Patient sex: M
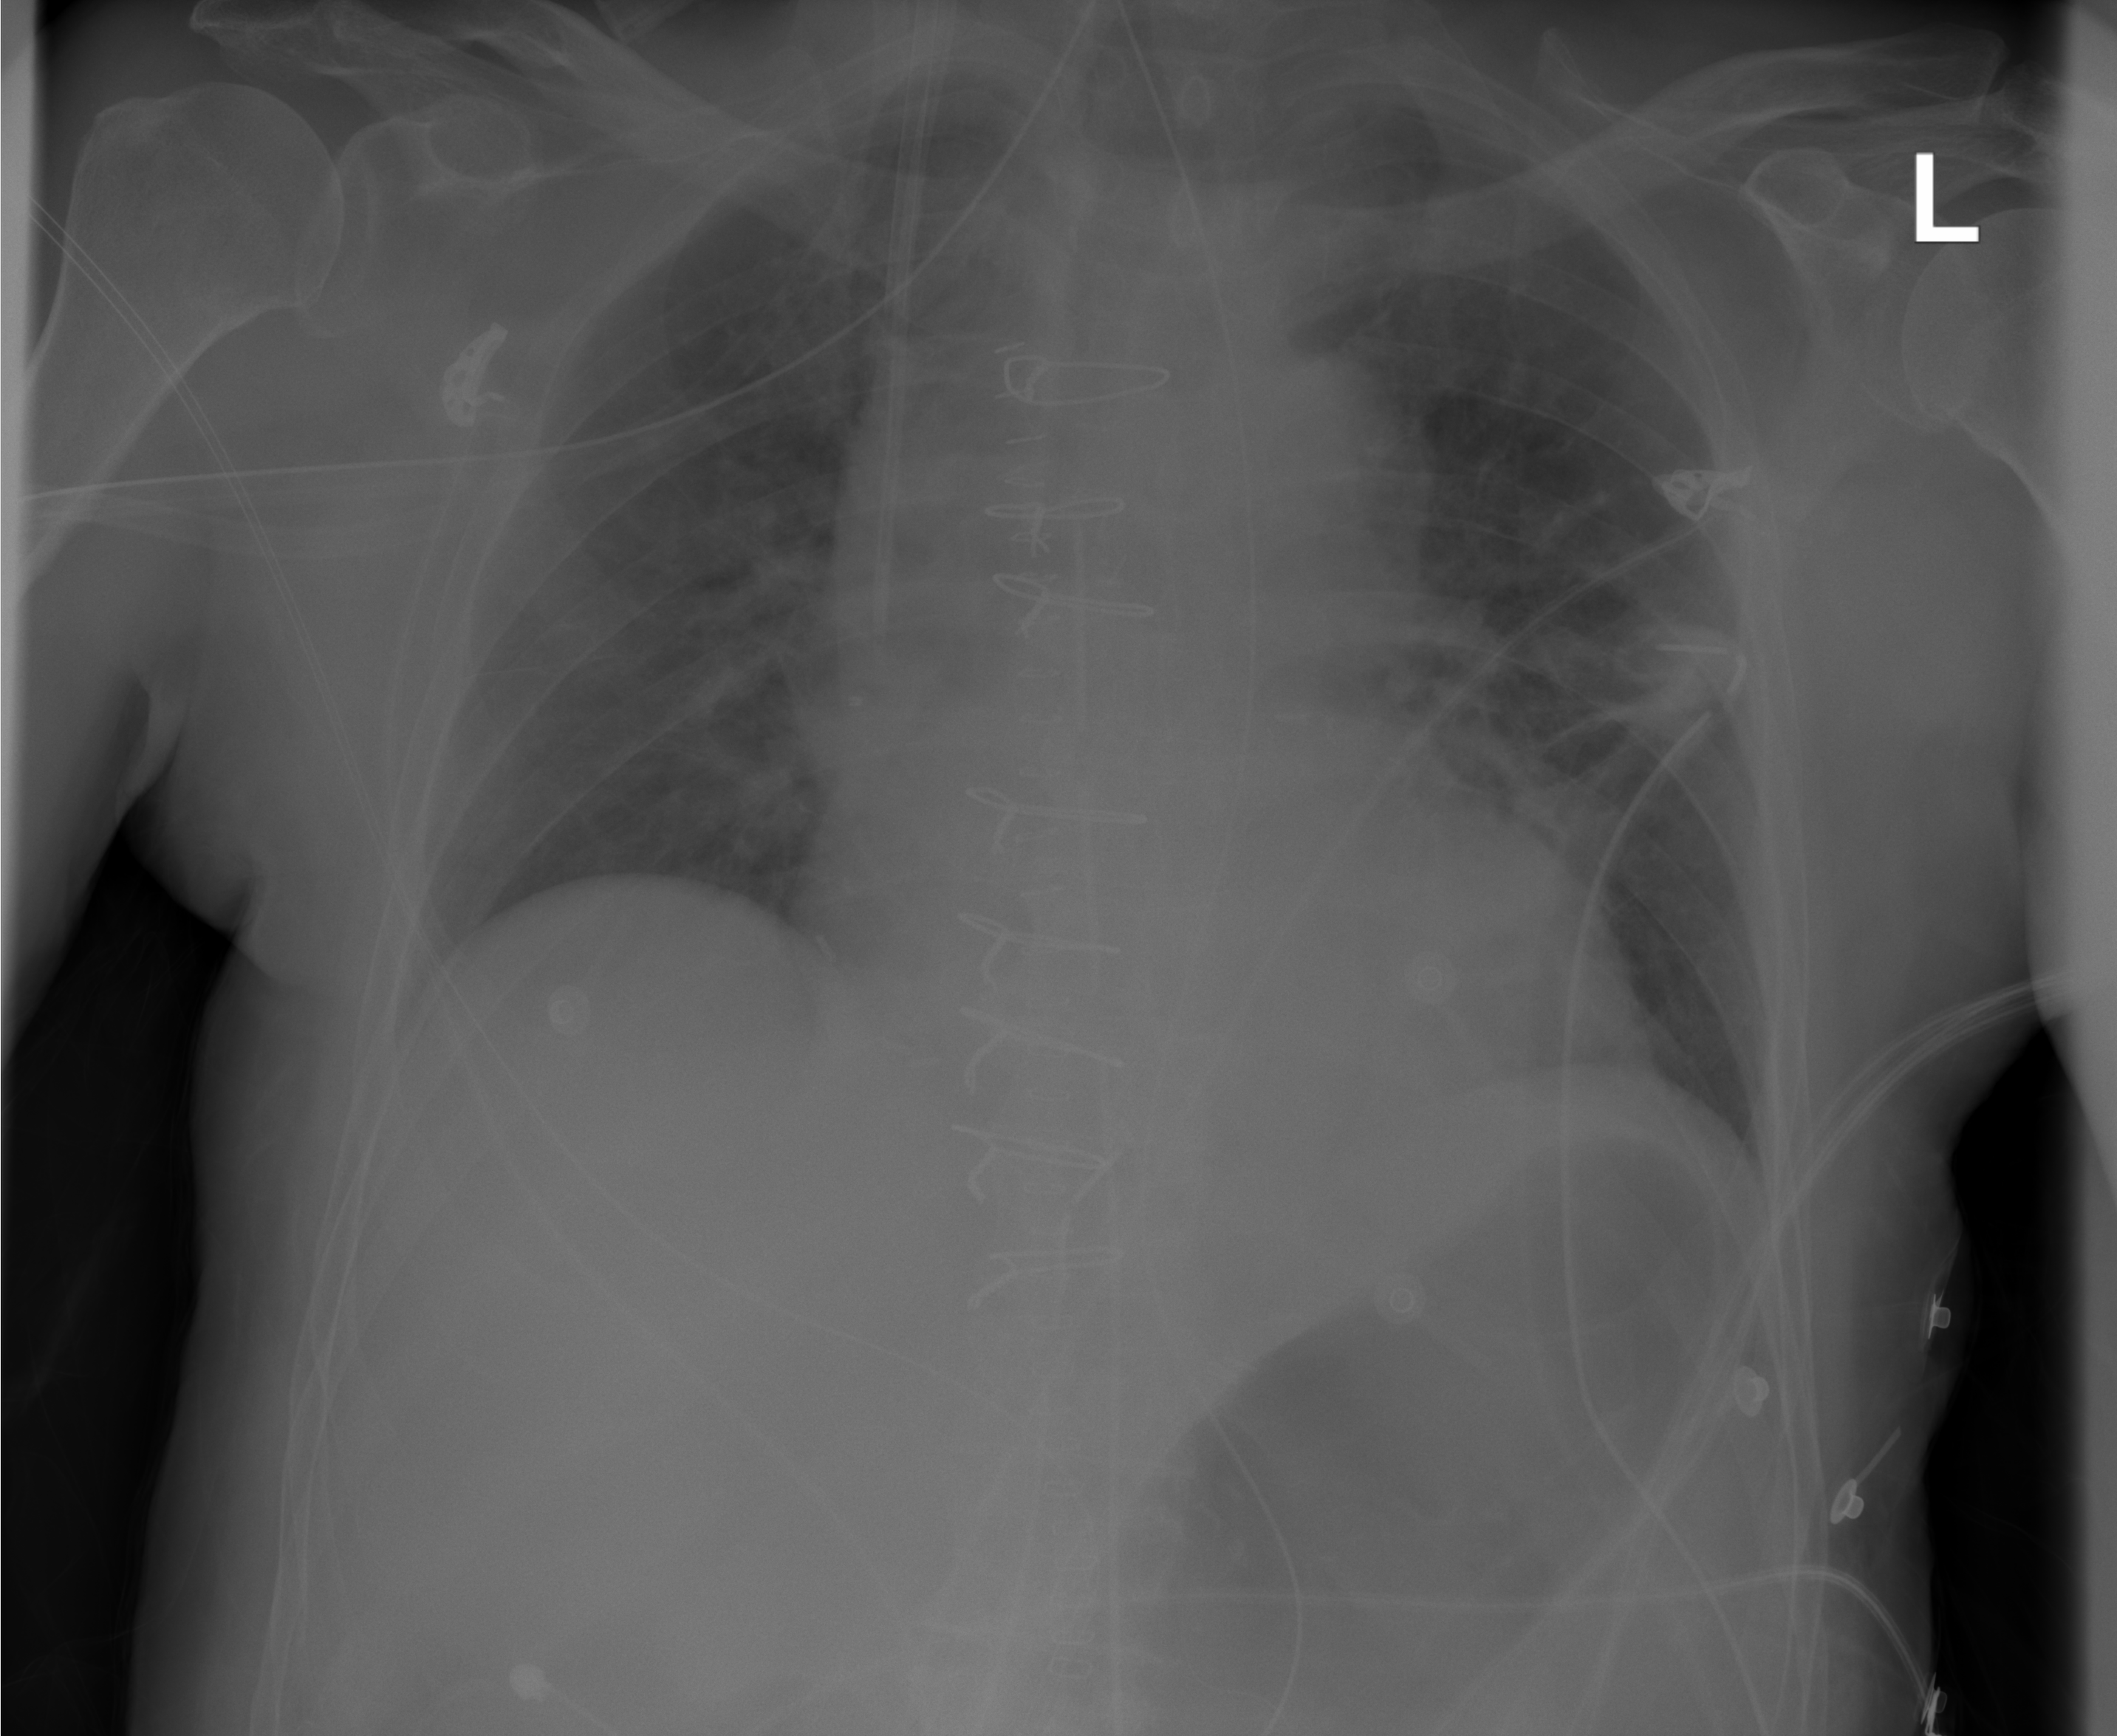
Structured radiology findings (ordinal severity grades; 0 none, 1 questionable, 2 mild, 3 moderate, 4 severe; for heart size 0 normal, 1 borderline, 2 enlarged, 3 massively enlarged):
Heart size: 2
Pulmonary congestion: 2
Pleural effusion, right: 0
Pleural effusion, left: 0
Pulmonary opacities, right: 2
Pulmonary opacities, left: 2
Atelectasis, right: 0
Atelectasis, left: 2